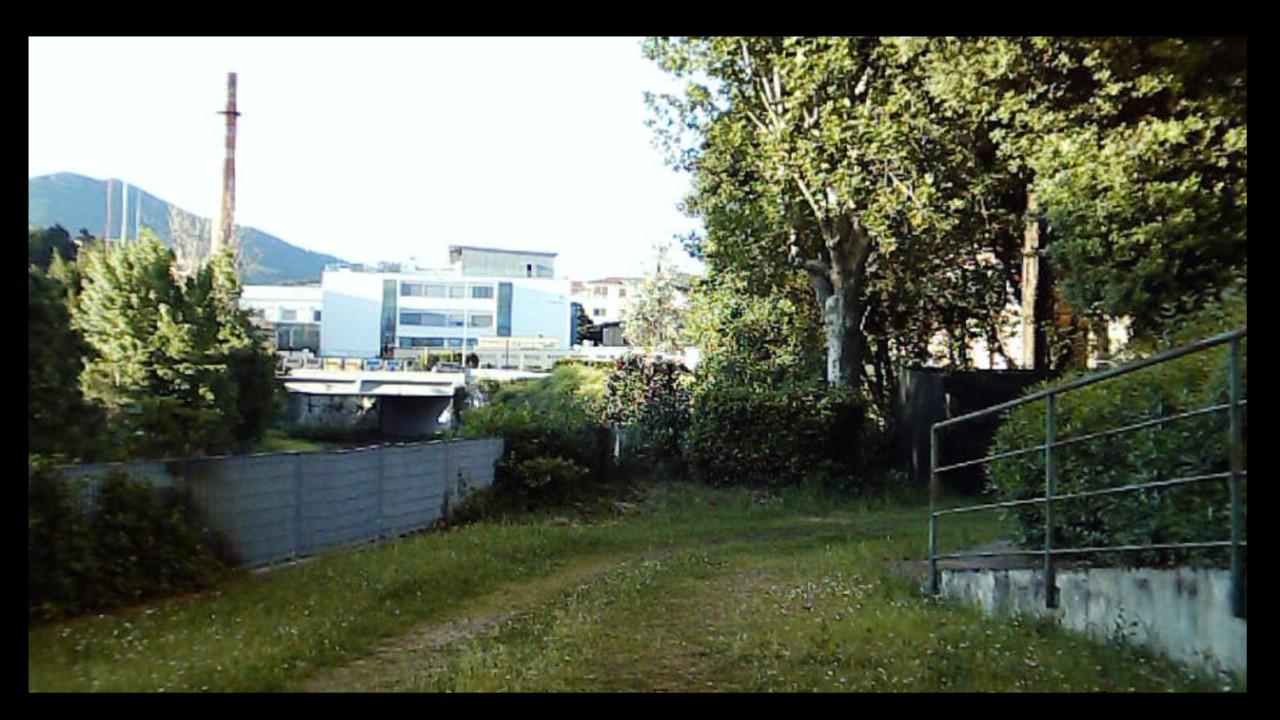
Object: DJI Tello EDU

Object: DarwinFPV cineape20